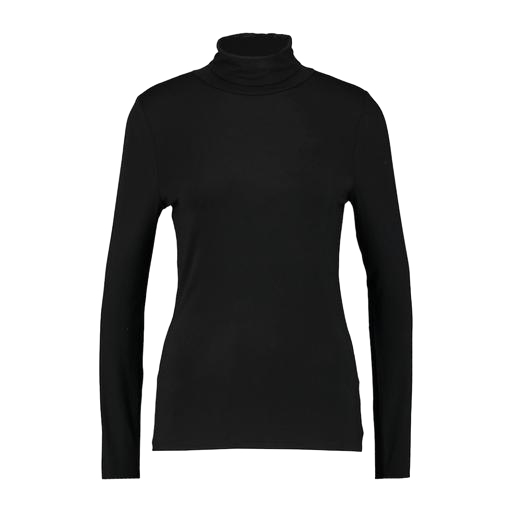
black polo-neck top, vero moda black high neck blouse, high-neck top, white background